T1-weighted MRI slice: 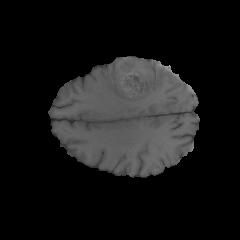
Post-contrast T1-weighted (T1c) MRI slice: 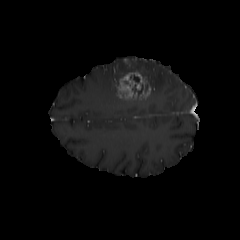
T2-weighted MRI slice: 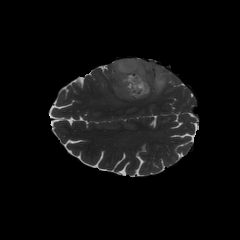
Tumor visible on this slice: yes